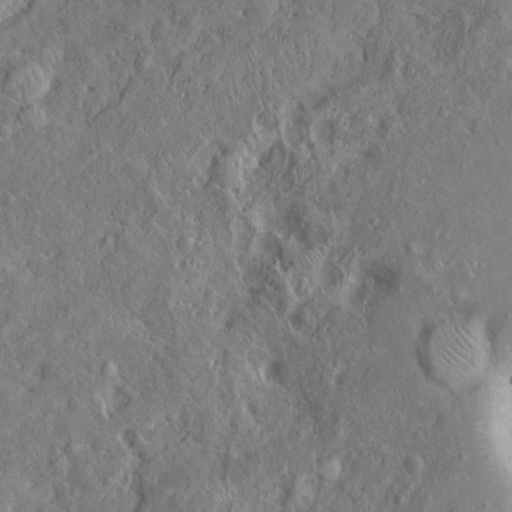
Classes present: Background, Cone